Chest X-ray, AP view. Patient: 69 years old, sex M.
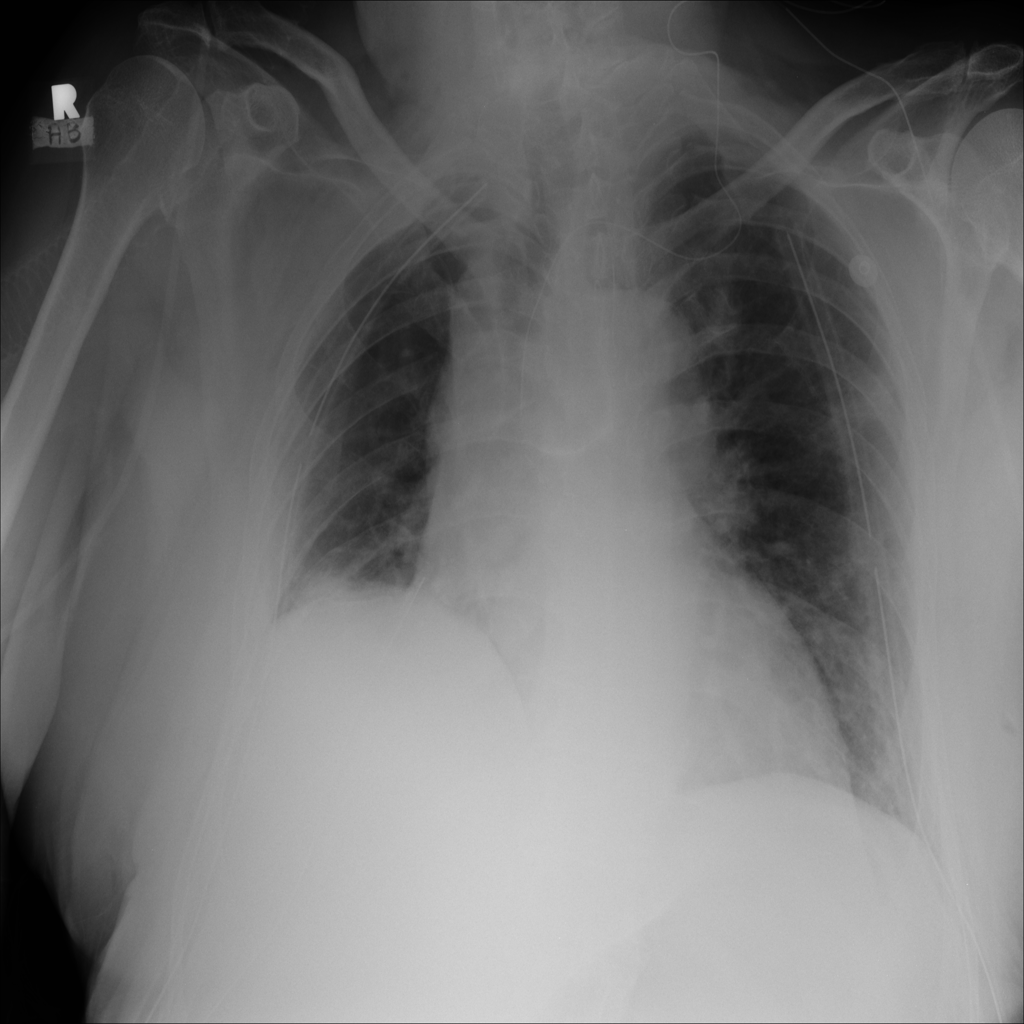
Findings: Infiltration, Mass